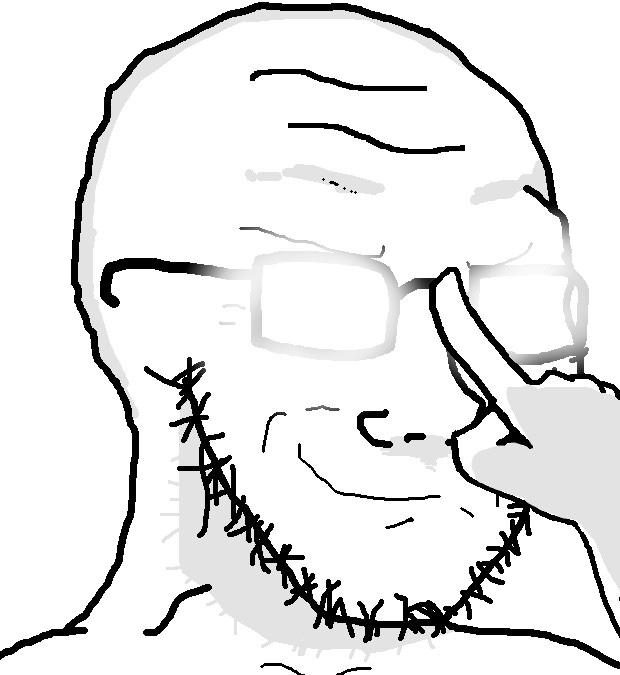
Label: 5_Soyjak